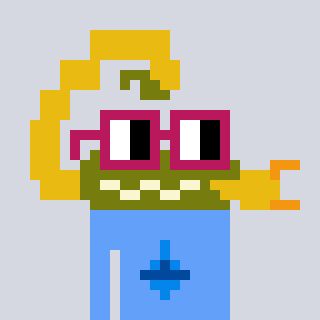
a pixel art character with square dark red glasses, a scorpion-shaped head and a blue-colored body on a cool background